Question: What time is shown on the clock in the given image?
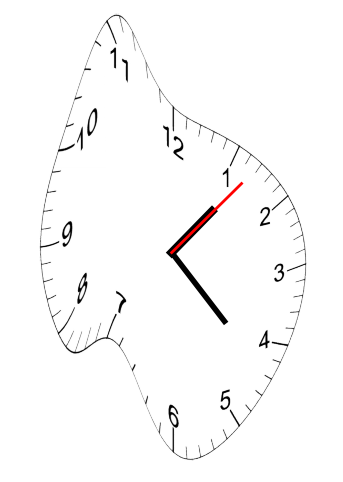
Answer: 01:22:07